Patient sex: M
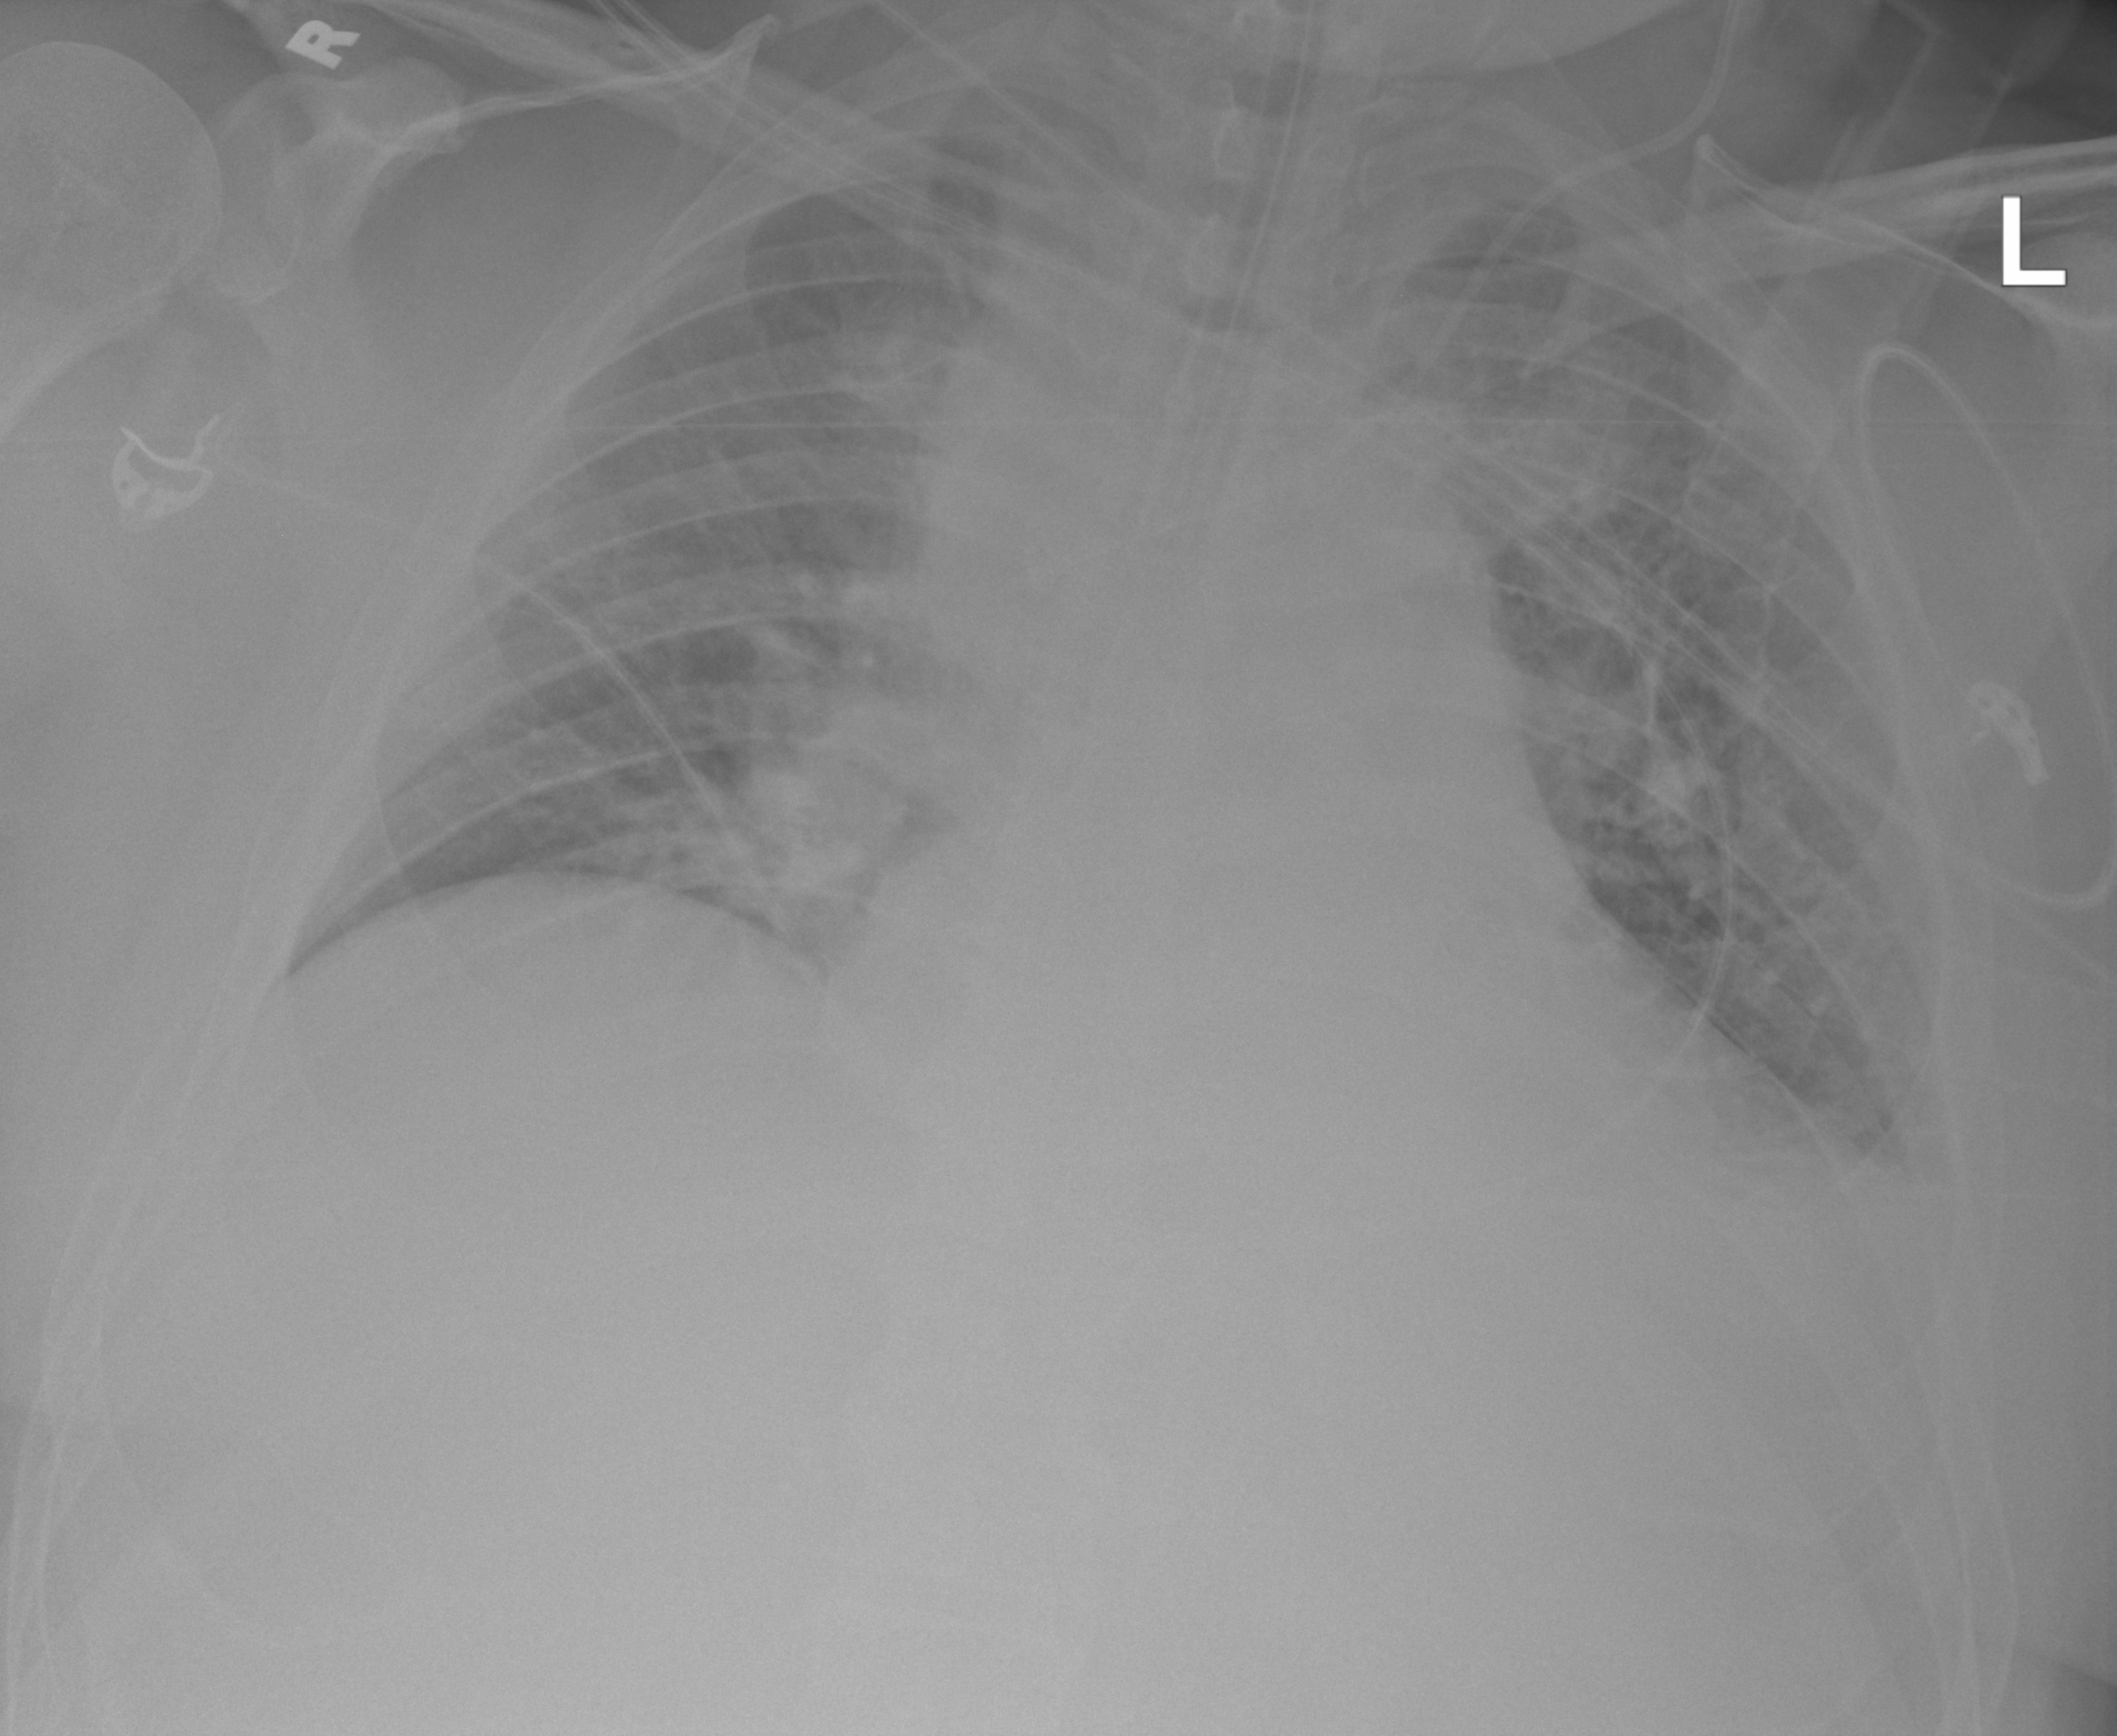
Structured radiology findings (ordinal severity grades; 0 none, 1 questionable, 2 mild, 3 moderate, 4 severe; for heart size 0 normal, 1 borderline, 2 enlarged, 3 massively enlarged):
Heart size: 2
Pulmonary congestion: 2
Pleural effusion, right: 0
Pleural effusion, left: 2
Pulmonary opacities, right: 0
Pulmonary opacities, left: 0
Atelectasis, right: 2
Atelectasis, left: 2